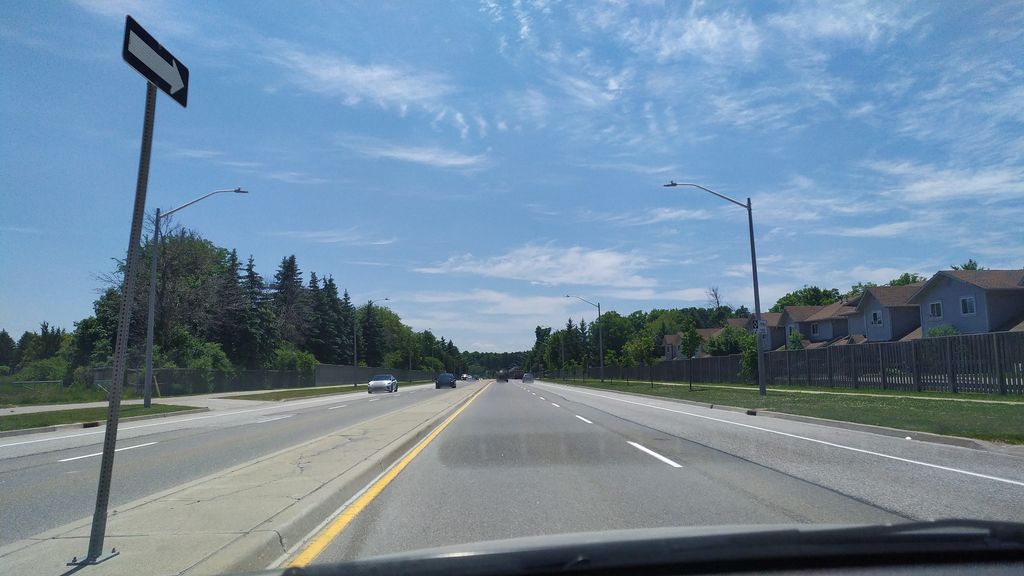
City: kitchener-waterloo